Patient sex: M
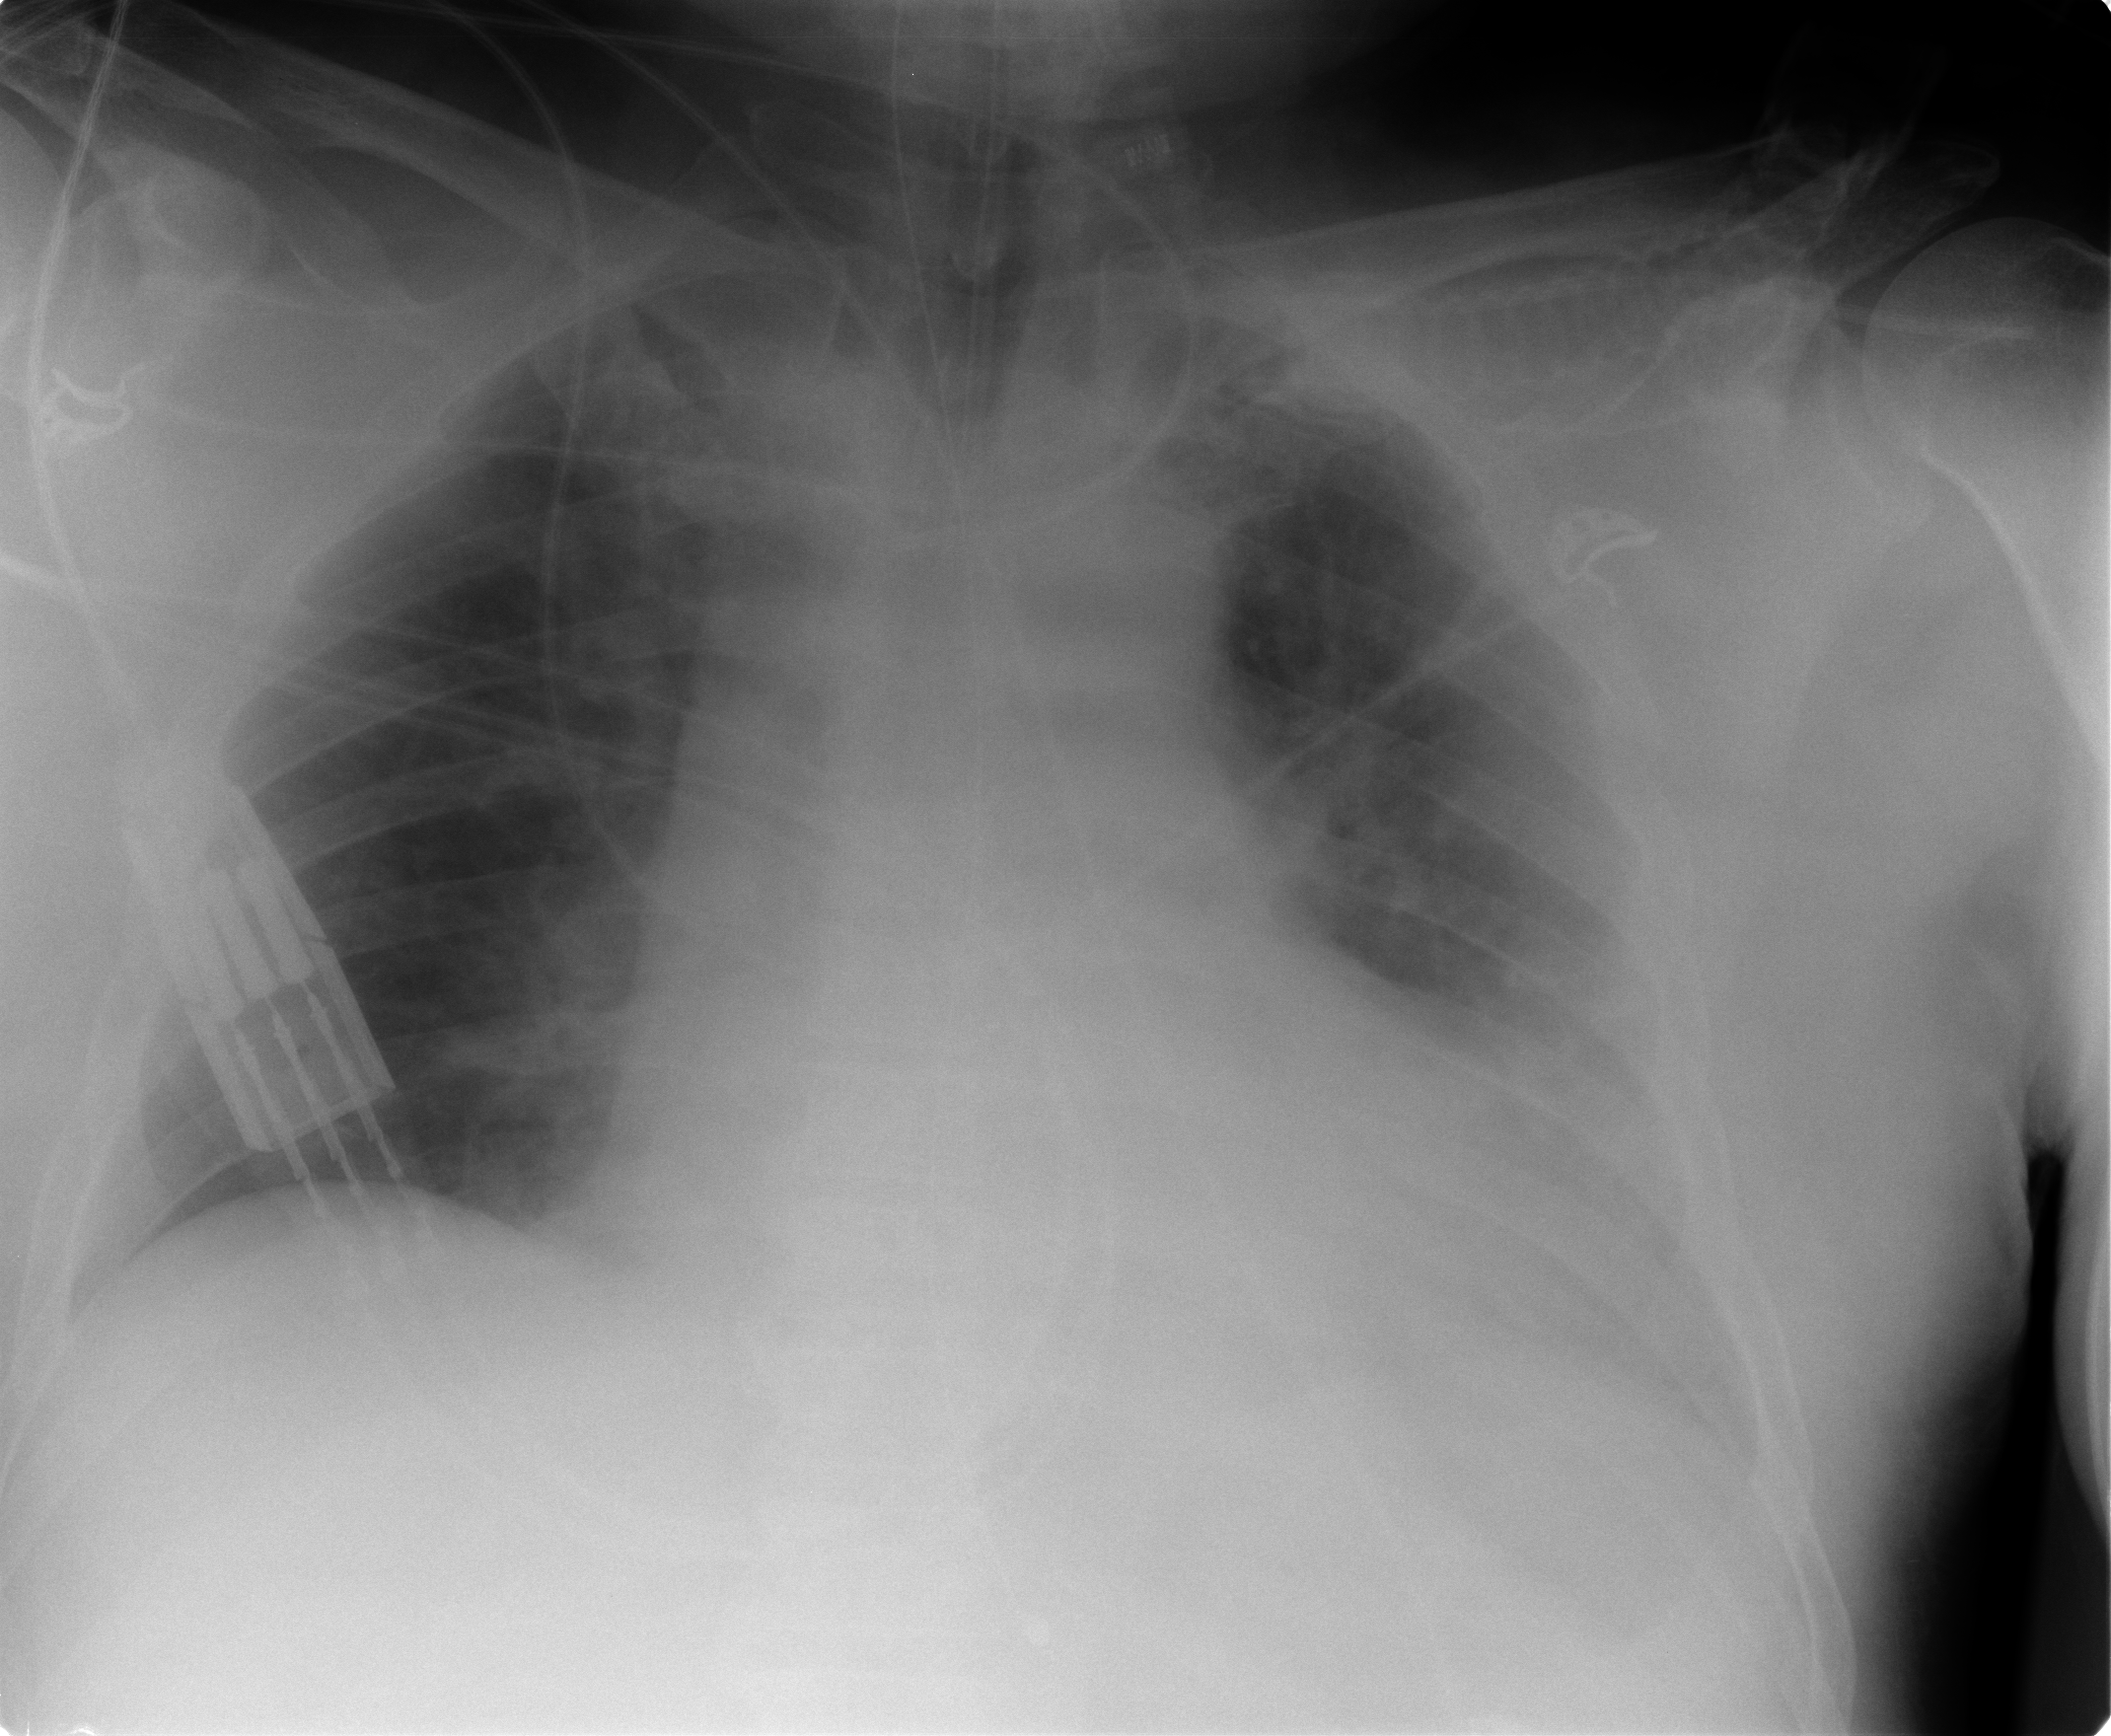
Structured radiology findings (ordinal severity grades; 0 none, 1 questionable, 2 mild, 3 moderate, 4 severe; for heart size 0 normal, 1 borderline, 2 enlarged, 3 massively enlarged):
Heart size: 2
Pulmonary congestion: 2
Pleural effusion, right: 0
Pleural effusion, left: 2
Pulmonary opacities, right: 0
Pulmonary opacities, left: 1
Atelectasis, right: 2
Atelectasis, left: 2